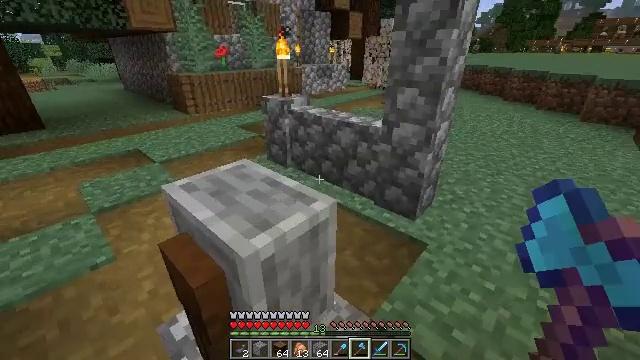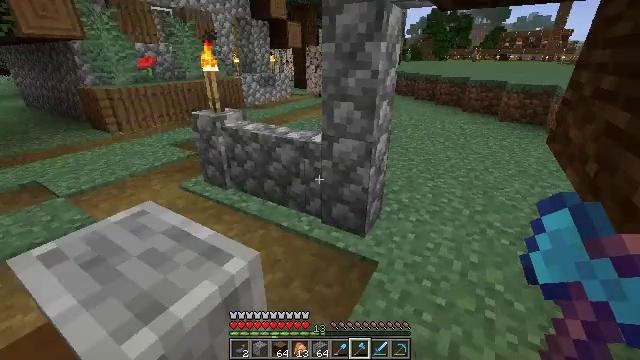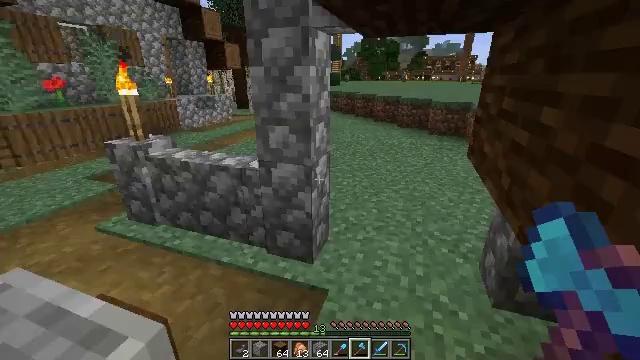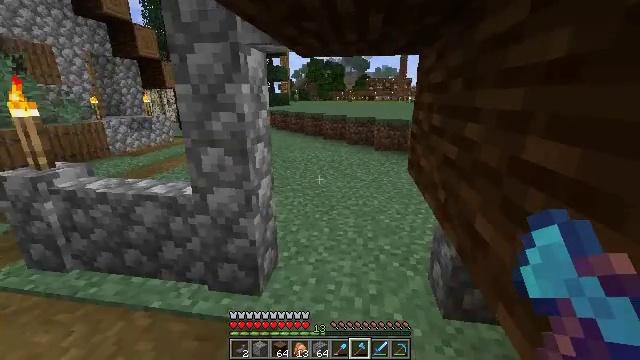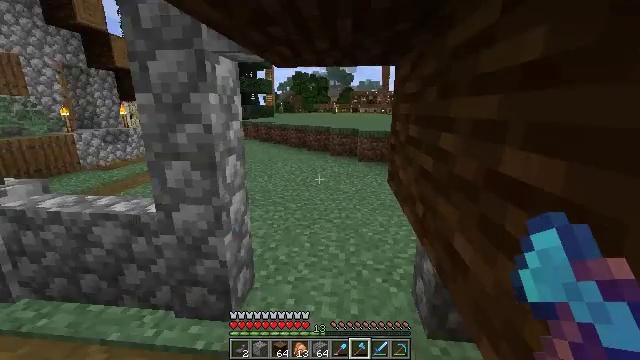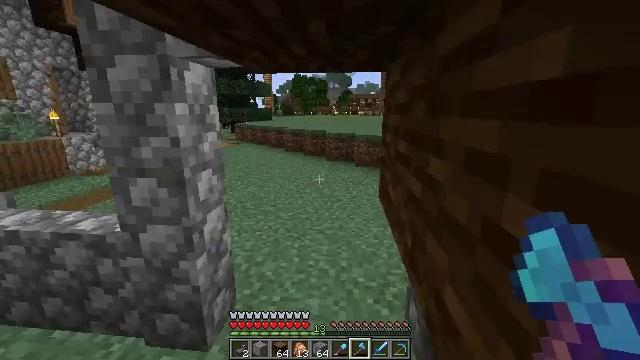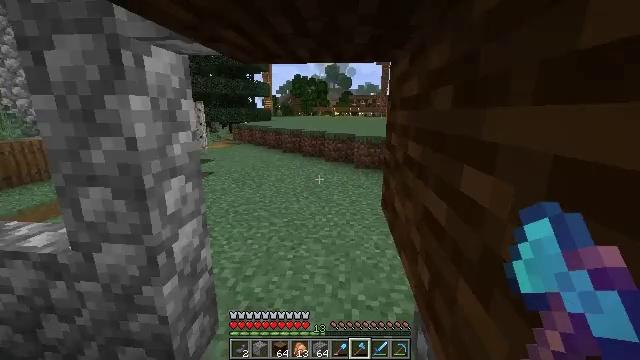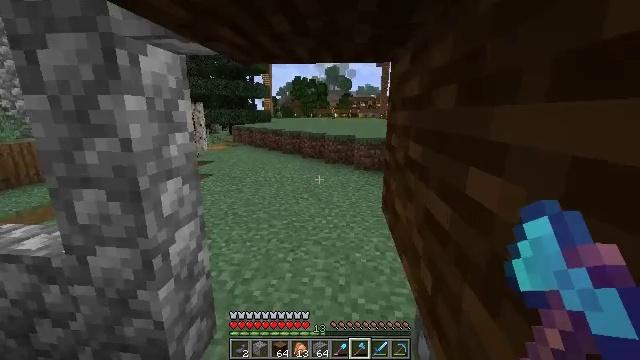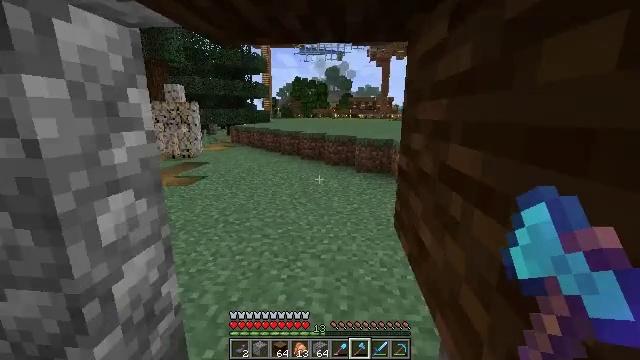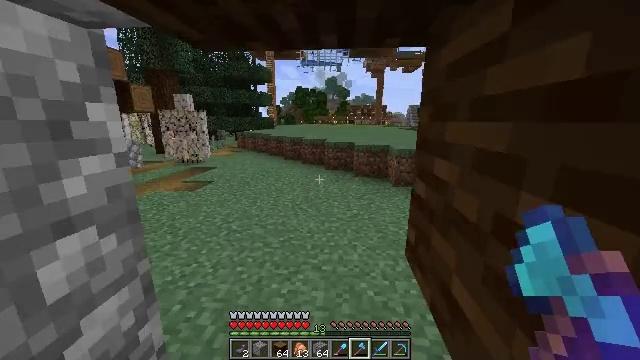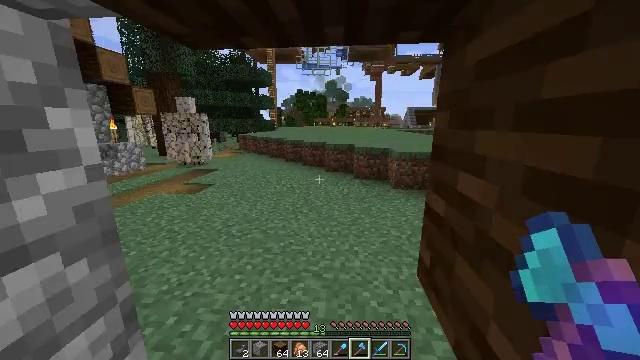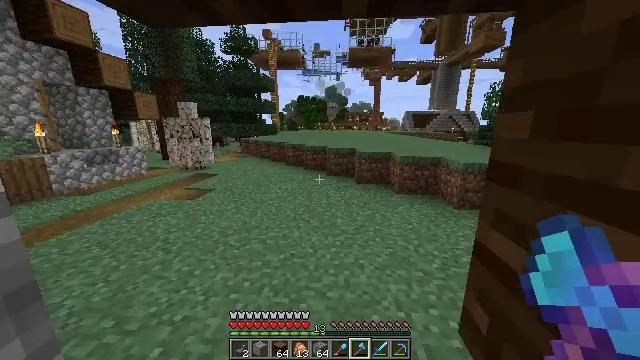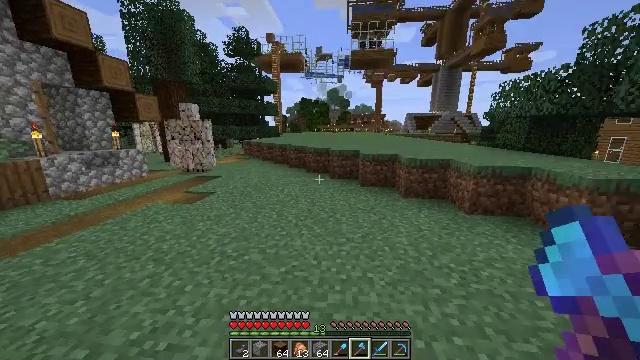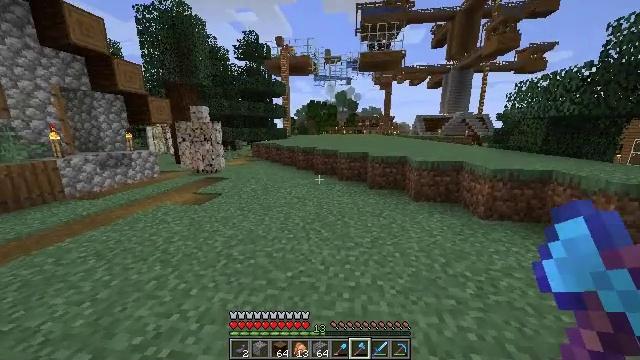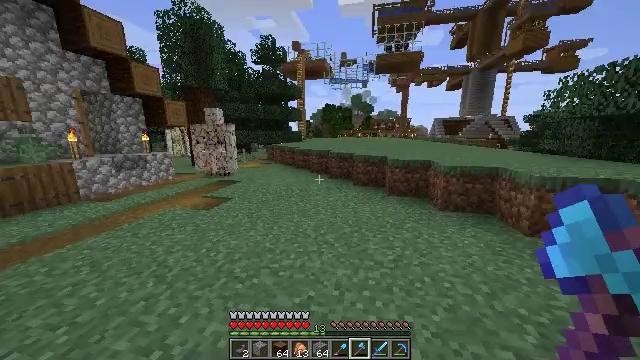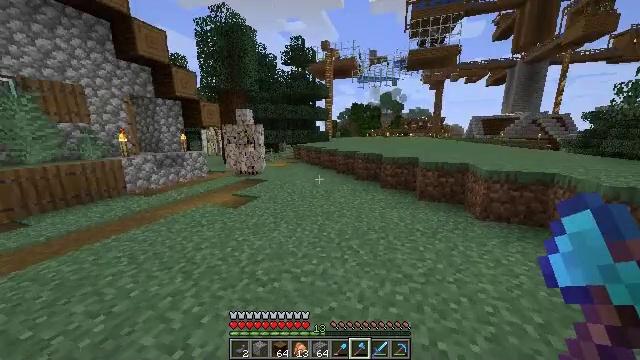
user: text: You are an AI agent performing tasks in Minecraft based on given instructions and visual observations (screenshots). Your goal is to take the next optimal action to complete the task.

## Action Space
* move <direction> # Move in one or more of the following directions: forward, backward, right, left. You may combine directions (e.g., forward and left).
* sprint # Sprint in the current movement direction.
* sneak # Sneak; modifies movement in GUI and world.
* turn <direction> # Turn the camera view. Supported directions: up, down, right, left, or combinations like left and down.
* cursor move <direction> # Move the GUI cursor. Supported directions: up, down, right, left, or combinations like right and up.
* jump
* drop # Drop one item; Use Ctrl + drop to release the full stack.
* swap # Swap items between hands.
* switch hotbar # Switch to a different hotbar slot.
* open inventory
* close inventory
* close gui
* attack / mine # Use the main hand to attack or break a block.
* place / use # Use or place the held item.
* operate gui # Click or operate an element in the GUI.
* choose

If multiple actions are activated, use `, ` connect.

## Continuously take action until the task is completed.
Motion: motion action
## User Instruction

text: Gather fern from the ground.
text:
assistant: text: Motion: move forward and move right, turn right and up
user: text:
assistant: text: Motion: move forward and move right, turn right and up
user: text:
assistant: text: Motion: move forward and move right, turn right and up
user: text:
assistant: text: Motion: move forward and move right, turn right and up
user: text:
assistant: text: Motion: move forward and move right
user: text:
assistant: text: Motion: move forward
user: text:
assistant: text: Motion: move forward
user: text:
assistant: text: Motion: move forward, sprint
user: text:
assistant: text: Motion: move forward, sprint
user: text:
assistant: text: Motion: move forward, sprint
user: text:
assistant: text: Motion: move forward, sprint
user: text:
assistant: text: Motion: move forward
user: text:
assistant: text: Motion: move forward, turn left
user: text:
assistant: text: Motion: move forward, sprint, turn left
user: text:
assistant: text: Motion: move forward, sprint, turn left
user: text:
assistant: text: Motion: move forward, sprint, turn left
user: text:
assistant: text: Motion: move forward, sprint, turn left
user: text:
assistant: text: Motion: move forward, turn left and down
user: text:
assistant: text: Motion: move forward, turn left
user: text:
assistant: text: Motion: move forward, turn left
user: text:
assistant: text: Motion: move forward, turn left
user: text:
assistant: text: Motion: move forward, turn right
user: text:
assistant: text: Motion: move forward
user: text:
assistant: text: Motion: move forward
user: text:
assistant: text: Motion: move forward, sprint
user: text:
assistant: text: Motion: move forward, sprint
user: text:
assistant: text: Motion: move forward, turn right
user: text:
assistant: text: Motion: move forward and move right
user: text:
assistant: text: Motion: move forward and move right, turn left
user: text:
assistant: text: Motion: move forward and move right, turn left